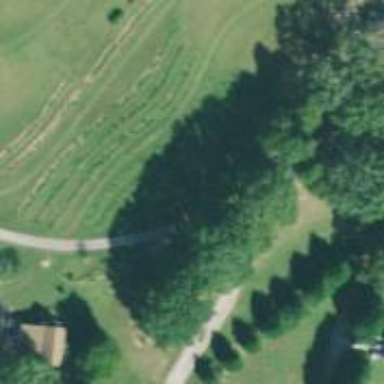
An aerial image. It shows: Driveway leading to service road.